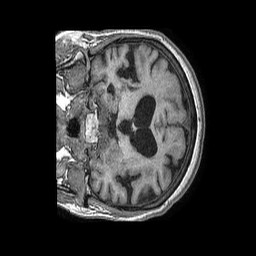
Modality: T1w
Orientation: coronal
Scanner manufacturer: philips
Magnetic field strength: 1.5 T
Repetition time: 0.007553 s
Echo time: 0.003429 s